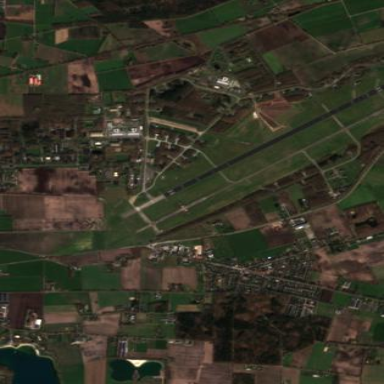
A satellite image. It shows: Asphalt runway at the airport area.